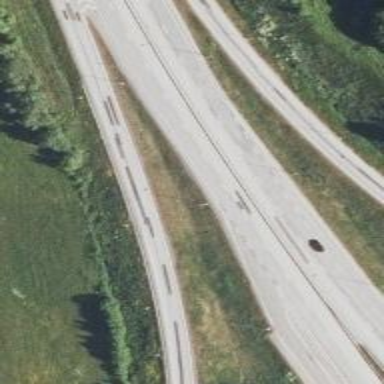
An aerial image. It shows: Asphalt road designated as trunk highway.